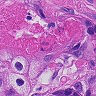
Metastatic tissue present: yes